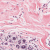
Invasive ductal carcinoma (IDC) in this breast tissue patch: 0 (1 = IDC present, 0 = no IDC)